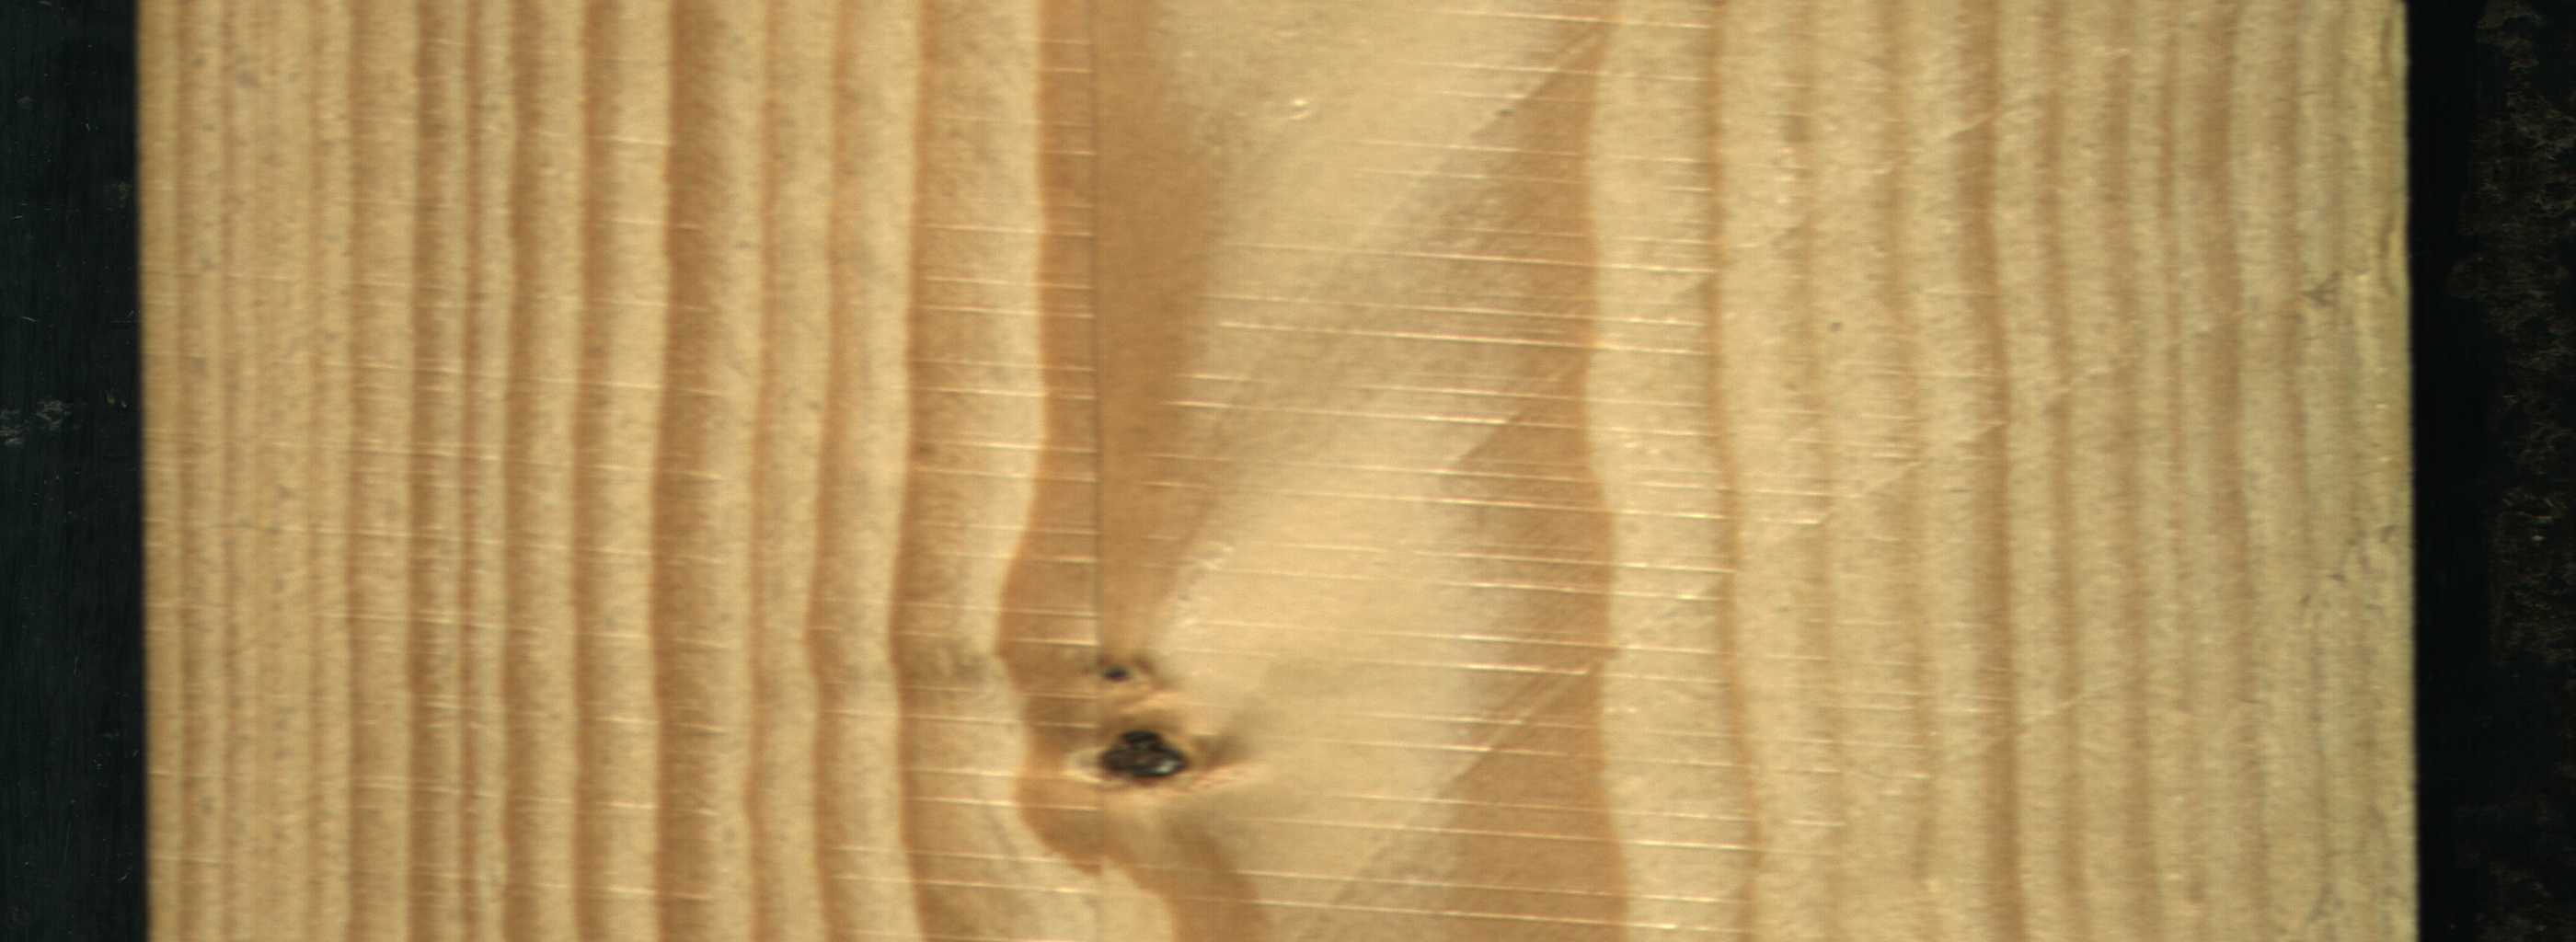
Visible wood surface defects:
Dead_Knot
Live_Knot